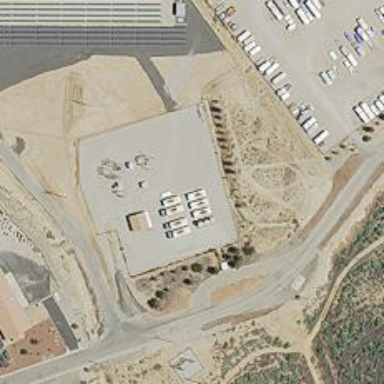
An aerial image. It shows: Generator is pictured.